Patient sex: M
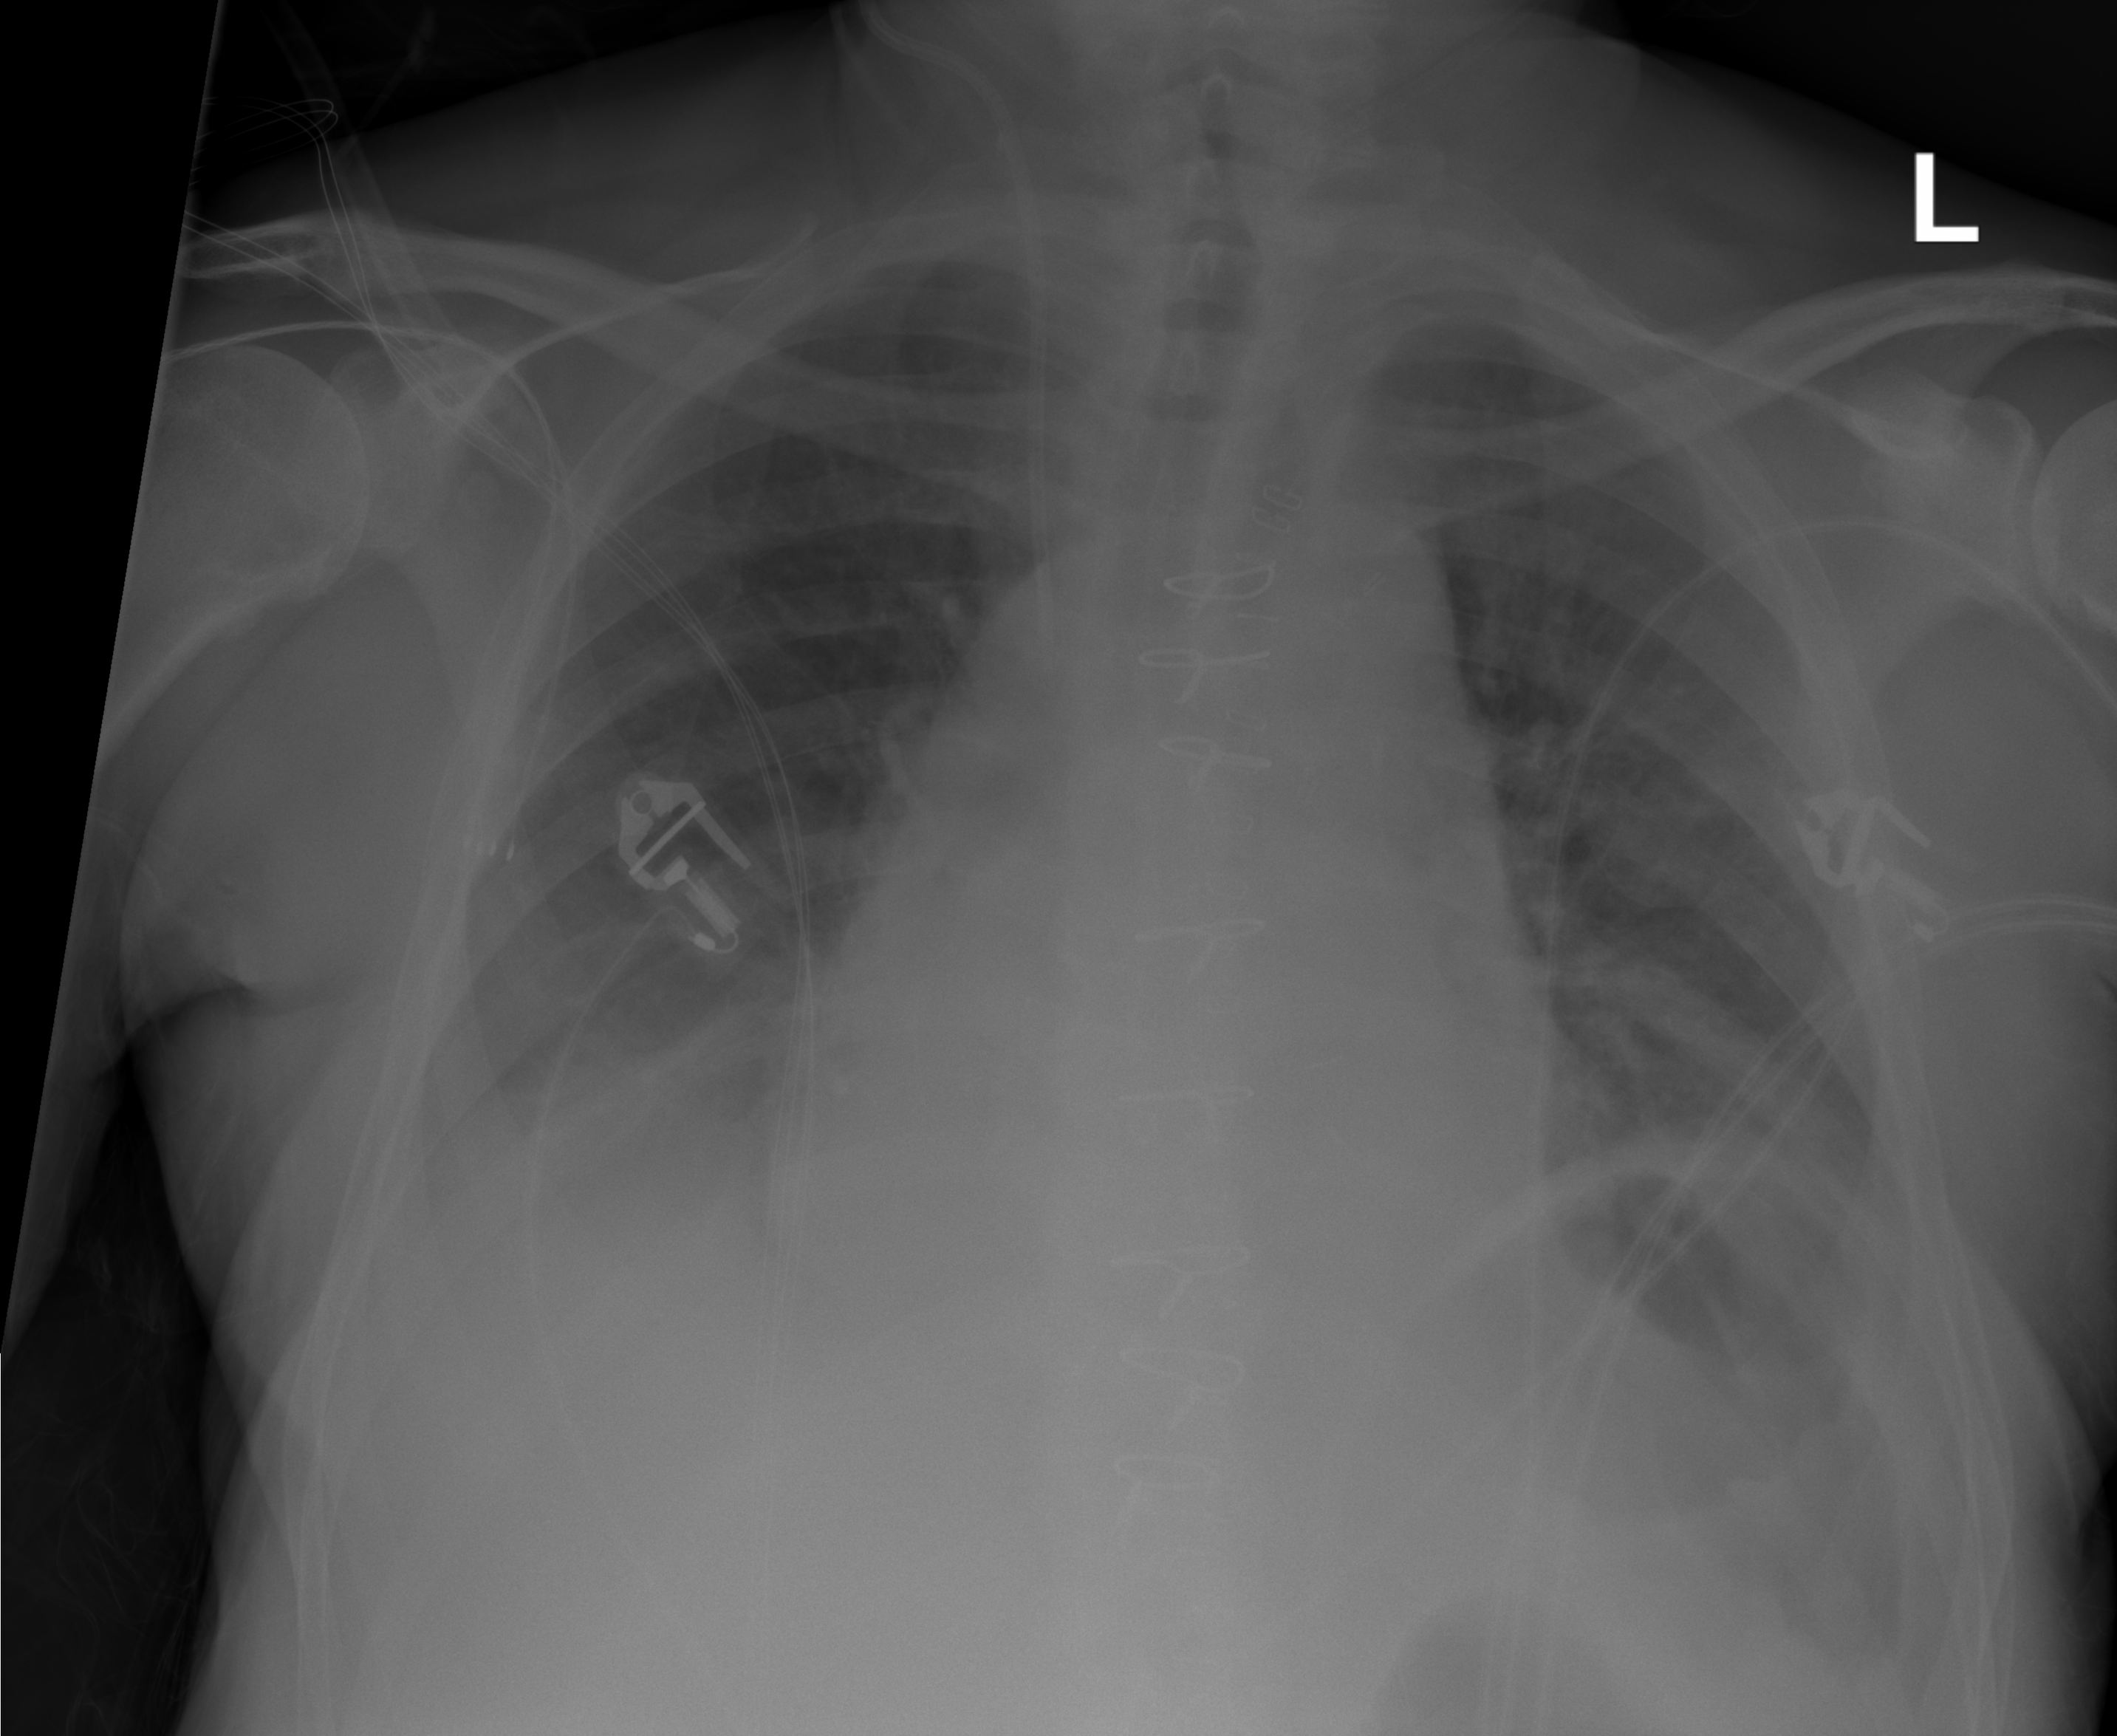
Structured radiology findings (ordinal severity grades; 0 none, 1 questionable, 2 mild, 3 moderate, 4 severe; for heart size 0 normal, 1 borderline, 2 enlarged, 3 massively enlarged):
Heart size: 1
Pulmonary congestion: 2
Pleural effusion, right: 3
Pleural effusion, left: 2
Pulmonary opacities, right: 2
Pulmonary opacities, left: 2
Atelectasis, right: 2
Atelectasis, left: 2